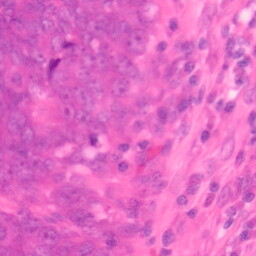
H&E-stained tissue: Colon